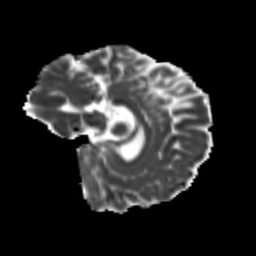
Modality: MD
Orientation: sagittal
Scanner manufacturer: siemens
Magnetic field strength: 3 T
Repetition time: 9.2 s
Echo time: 0.084 s